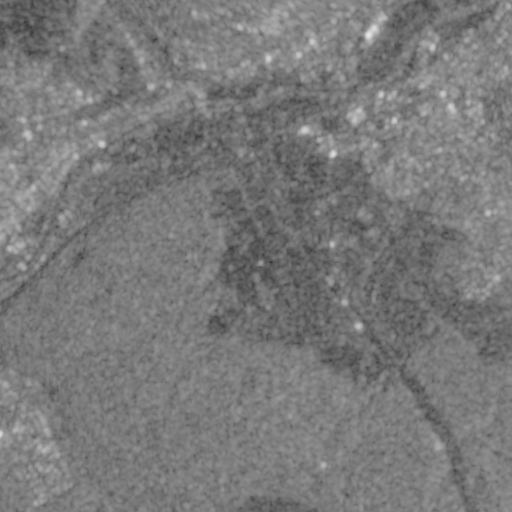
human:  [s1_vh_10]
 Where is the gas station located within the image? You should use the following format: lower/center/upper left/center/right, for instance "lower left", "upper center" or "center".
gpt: The gas station is located in the center of the image.
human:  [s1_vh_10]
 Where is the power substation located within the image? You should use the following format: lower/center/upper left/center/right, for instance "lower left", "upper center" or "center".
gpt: The power substation is located in the upper left of the image.
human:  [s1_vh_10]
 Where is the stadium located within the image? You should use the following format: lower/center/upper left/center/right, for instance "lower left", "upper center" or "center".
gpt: The stadium is located in the upper right of the image.
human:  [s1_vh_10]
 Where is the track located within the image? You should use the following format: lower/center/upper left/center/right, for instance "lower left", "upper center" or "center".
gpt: The track is located in the upper right of the image.
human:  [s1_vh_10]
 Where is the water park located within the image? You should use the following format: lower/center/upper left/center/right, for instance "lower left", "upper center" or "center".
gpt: The water park is located in the upper right of the image.
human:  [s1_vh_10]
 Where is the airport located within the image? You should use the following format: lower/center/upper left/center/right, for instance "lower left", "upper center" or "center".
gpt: There is no airport in the image.

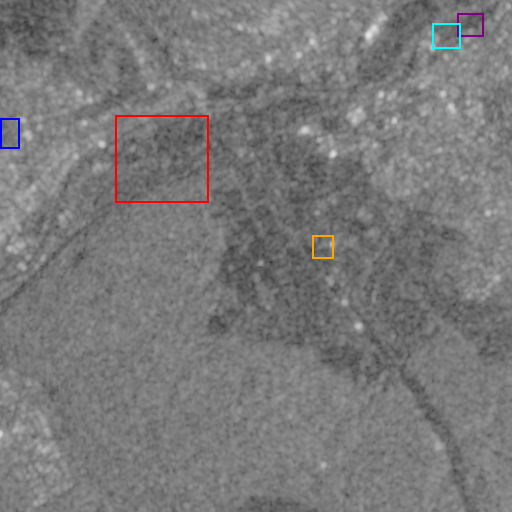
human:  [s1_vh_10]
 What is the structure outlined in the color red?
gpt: The structure outlined in red is a crop field.
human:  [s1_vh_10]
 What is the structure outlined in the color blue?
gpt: The structure outlined in blue is a park.
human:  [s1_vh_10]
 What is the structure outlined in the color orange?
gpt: The structure outlined in orange is a parking lot.
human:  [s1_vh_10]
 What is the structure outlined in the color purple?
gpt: The structure outlined in purple is a stadium.
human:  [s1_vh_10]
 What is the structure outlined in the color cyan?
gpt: The structure outlined in cyan is a water park.
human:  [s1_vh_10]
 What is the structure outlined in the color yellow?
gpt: There is no yellow outline.